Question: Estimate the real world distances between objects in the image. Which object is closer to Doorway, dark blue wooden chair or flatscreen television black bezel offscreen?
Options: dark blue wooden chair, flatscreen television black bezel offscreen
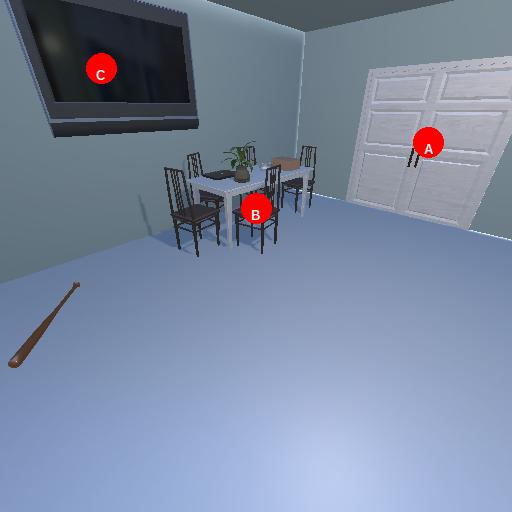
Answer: dark blue wooden chair